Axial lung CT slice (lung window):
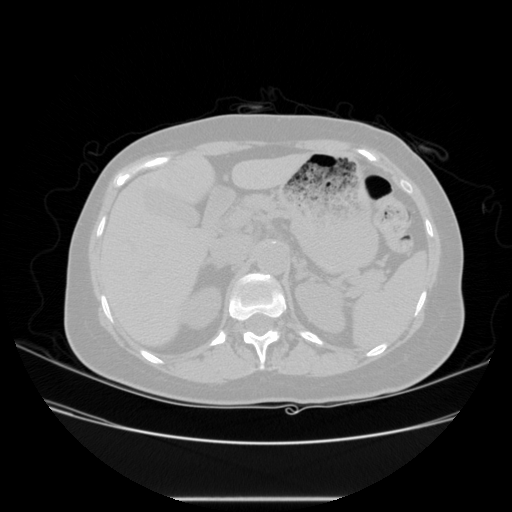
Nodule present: no